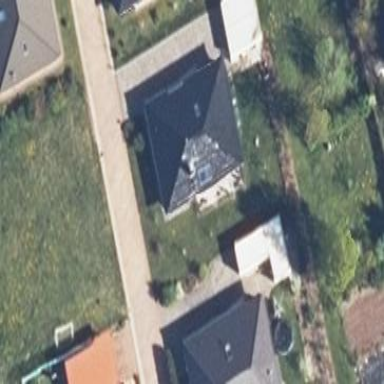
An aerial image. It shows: Simple and straightforward house.